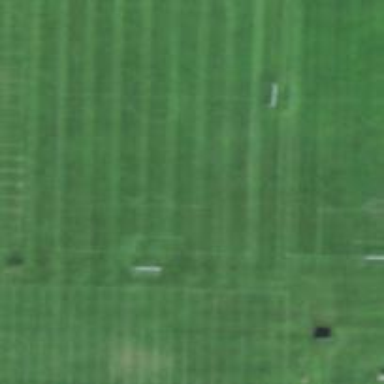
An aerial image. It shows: Soccer pitch designated for leisure and sports activities.